Question: I'm tryng to do something like this:

I have a List with my own object, in this List I have all the information to draw it, I have a Listbox and every figure is an item of Listbox that I draw in a position of the canvas.
My problem is when I want to draw the Name, becuase I have to rotate the name and to draw it inside of the rectangle of the name, but when I rotate the name I don't know how to draw it inside de rectangle.
I'm using this datatemplate for my listbox ItemTemplate, I put visibility depending on if I want to draw the image or name.
'''
<DataTemplate x:Key="templateList">
<Canvas >
<WrapPanel
Visibility="{Binding IsStone, Converter={StaticResource converterCheckIsVisibleName}}"
Width="{Binding ObjectName.Width}"
Height="{Binding ObjectName.Height}">
<TextBlock Text="{Binding ObjectName.Name}" >
<TextBlock.RenderTransform>
<RotateTransform Angle="{Binding ObjectName.Rotate}" />
</TextBlock.RenderTransform>
</TextBlock>
</WrapPanel>
<Border BorderThickness="1" BorderBrush="Black"
Visibility="{Binding IsStone, Converter={StaticResource converterCheckIsVisibleStone}}">
<Image Source="{Binding ObjectIMG.PathImagen}"
Height="{Binding ObjectIMG.Height}"
Width="{Binding ObjectIMG.Width}"
Stretch="Fill" />
</Border>
</Canvas>
</DataTemplate>
'''
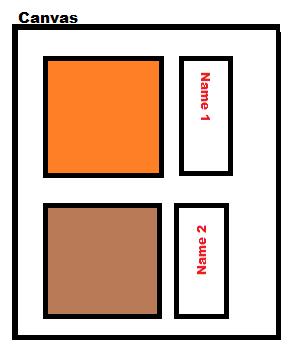
Answer: I'm not 100% sure what your problem is, but it seems as though you just want to rotate some text and put it into a rectangle. The 'Rectangle' class does not take a content element, so you can't use that, but you use a simple 'Border' element.
One other thing to notice is that you should probably use the 'LayoutTransform' which occurs the layout pass, as opposed to the 'RenderTransform' which is applied afterwards. See the <URL> page on MSDN for more information on this. Try something like this:
'''
<Border BorderBrush="Black" BorderThickness="5">
<TextBlock Text="{Binding ObjectName.Name}" >
<TextBlock.LayoutTransform>
<RotateTransform Angle="{Binding ObjectName.Rotate}" />
</TextBlock.LayoutTransform>
</TextBlock>
</Border>
'''